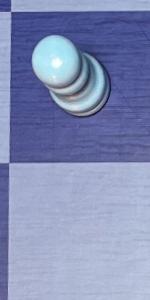
Label: Empty